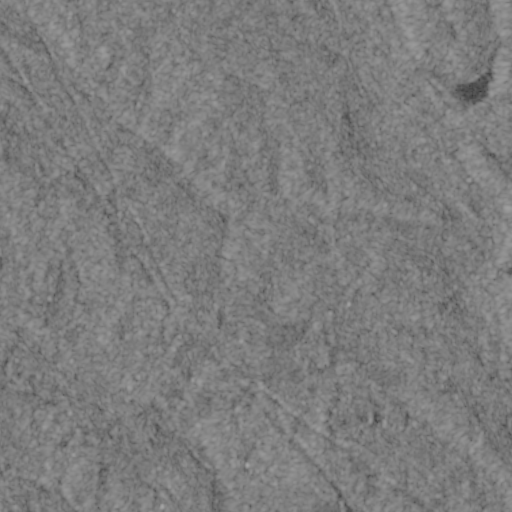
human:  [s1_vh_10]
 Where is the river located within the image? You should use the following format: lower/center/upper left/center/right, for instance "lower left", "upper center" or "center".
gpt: The river is located in the lower left of the image.
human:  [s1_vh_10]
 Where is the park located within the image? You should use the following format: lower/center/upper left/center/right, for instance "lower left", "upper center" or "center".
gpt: There is no park in the image.

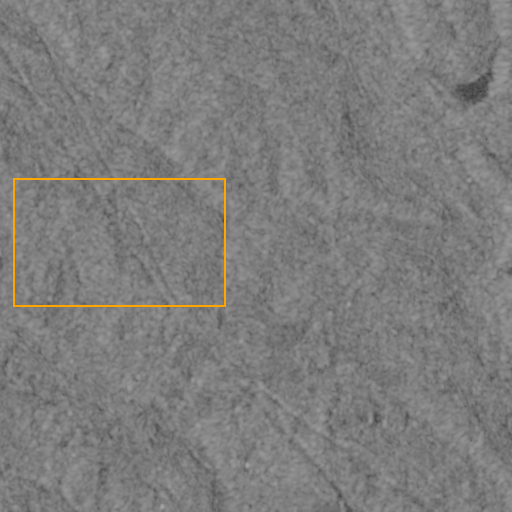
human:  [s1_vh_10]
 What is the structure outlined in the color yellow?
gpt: There is no yellow outline.
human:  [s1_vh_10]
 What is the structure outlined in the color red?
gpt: There is no structure outlined in red.